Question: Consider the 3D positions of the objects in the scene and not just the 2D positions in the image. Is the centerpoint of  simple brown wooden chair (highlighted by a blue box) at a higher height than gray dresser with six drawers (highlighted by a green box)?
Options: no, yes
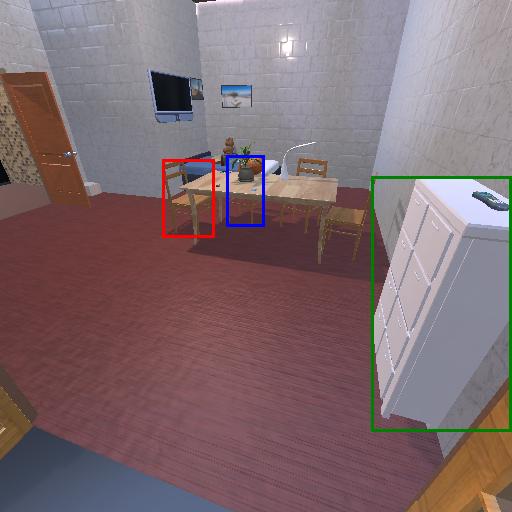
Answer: no